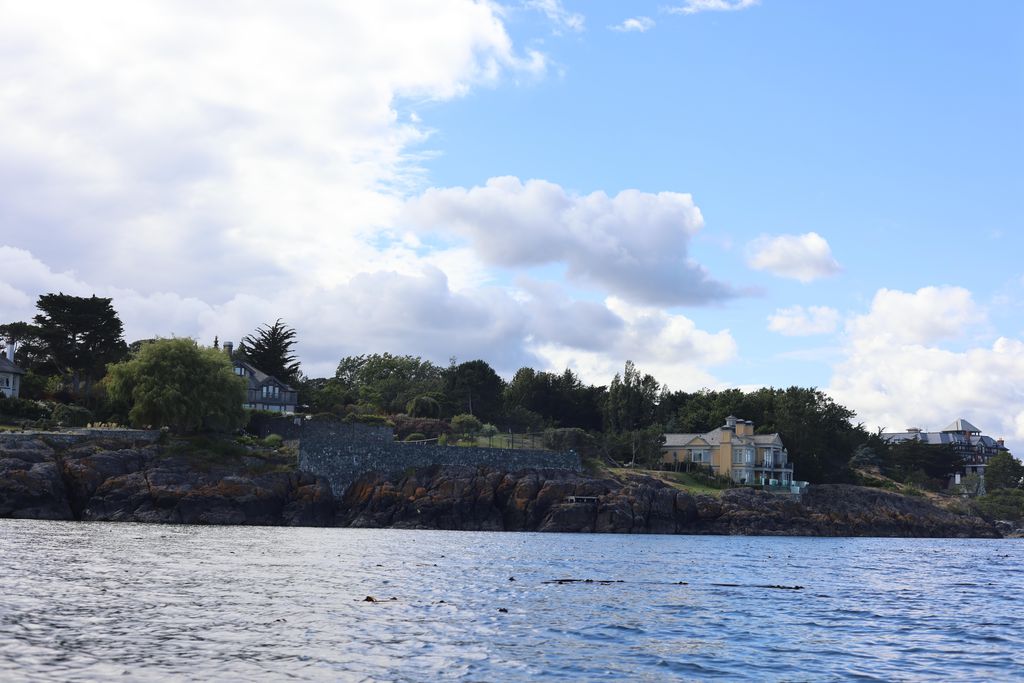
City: victoria